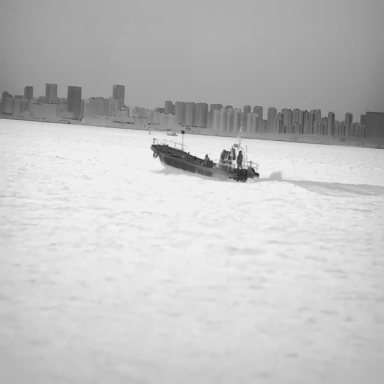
There are two bulk_carriers in the infrared image.